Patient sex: M
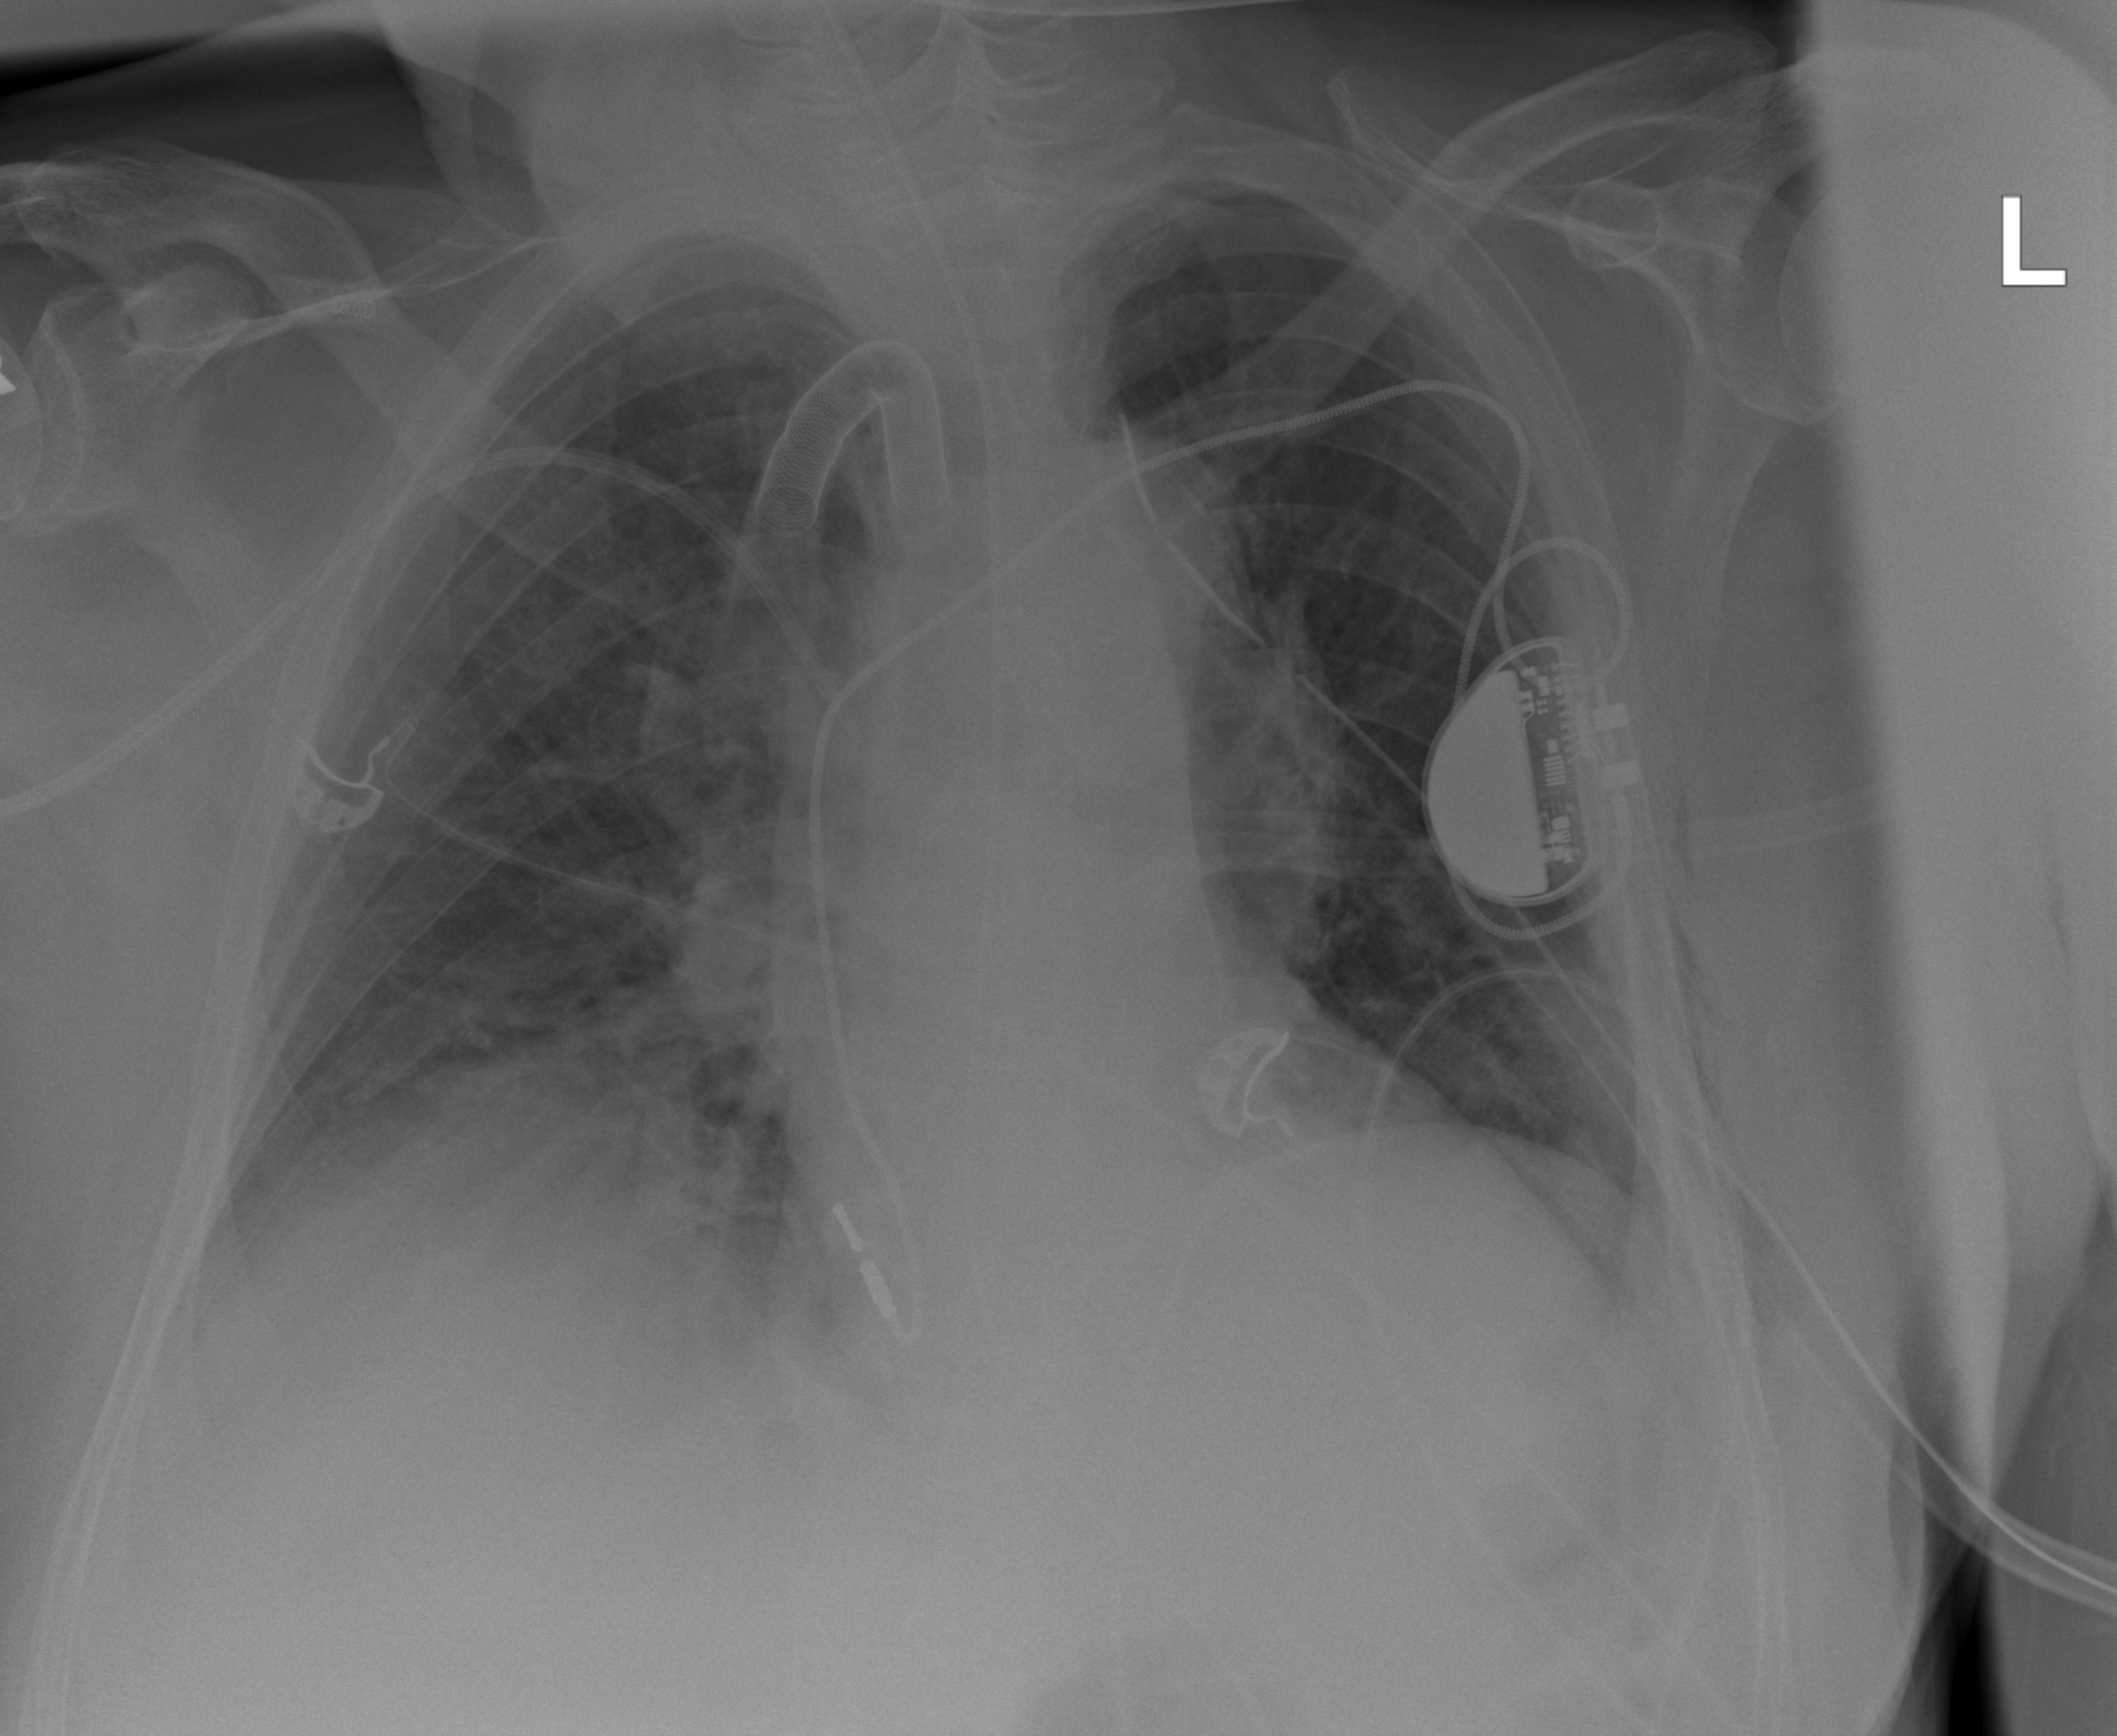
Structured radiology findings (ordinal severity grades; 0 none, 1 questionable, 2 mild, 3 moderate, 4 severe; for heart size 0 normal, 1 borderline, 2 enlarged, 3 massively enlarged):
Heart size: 2
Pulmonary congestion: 2
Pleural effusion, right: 2
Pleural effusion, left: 2
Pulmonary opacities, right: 2
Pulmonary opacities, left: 2
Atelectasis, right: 2
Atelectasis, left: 2